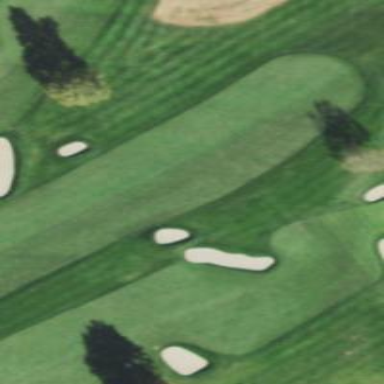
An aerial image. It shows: Scenic golf fairway.